Question: Just a few basic questions I have about how authentication works in the template given. When I create a new MVC5 project in visual studio 2013 I see that there are several different types of them one of them being MVC which includes individual user accounts. I create it and visual studio creates all of the scaffolding for the project. I can login and register etc. My questions are the following:
How does the code know which tables to use: for example the tables that were automatically created are:
But in the model account view model:
I see that none of the classes use any of the tables names:
'''
namespace HelloLogin.Models
{
public class ExternalLoginConfirmationViewModel
{
[Required]
[Display(Name = "User name")]
public string UserName { get; set; }
}
public class ManageUserViewModel
{
[Required]
[DataType(DataType.Password)]
[Display(Name = "Current password")]
public string OldPassword { get; set; }
[Required]
[StringLength(100, ErrorMessage = "The {0} must be at least {2} characters long.", MinimumLength = 6)]
[DataType(DataType.Password)]
[Display(Name = "New password")]
public string NewPassword { get; set; }
[DataType(DataType.Password)]
[Display(Name = "Confirm new password")]
[Compare("NewPassword", ErrorMessage = "The new password and confirmation password do not match.")]
public string ConfirmPassword { get; set; }
}
public class LoginViewModel
{
[Required]
[Display(Name = "User name")]
public string UserName { get; set; }
[Required]
[DataType(DataType.Password)]
[Display(Name = "Password")]
public string Password { get; set; }
[Display(Name = "Remember me?")]
public bool RememberMe { get; set; }
}
public class RegisterViewModel
{
[Required]
[Display(Name = "User name")]
public string UserName { get; set; }
[Required]
[StringLength(100, ErrorMessage = "The {0} must be at least {2} characters long.", MinimumLength = 6)]
[DataType(DataType.Password)]
[Display(Name = "Password")]
public string Password { get; set; }
[DataType(DataType.Password)]
[Display(Name = "Confirm password")]
[Compare("Password", ErrorMessage = "The password and confirmation password do not match.")]
public string ConfirmPassword { get; set; }
}
}
'''
I am not seeing the connection between the two and how one would get information from the database using this model
If anyone could please give me a simple example (or a link to a tutorial) of how I would connect the two. Lets say I have an database called: helloLogin with no tables, how would I create the model, controller, and the tables for this? I just don't see the connection between the model and the database and how the tables are structures (or how it knows what name to use when it wants to get data from the table).
Thanks
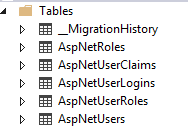
Answer: The connection is in two parts. The first is 'IdentityDbContext<TUser>', which the context that was scaffolded for you inherits from. It has the following properties:
'''
public virtual IDbSet<IdentityRole> Roles { get; set; }
public virtual IDbSet<TUser> Users { get; set; }
'''
This instructs Entity Framework to create tables for 'IdentityRole' and 'TUser', which is a generic you fill in when you define your subclass of 'IdentityDbContext<>'. The default is 'ApplicationUser'. What isn't quite so obvious is that any classes related to these two come along for the ride and get their own tables as well, so we need to look at 'ApplicationUser'. However, 'ApplicationUser' is just what you add to it. It's user, in the sense that it's whatever you make it. The real meat comes from the fact that it inherits from 'IdentityUser', which is part two of the connection. 'IdentityUser' has the following navigation properties (relationships to other classes):
'''
public virtual ICollection<IdentityUserClaim> Claims { get; }
public virtual ICollection<IdentityUserLogin> Logins { get; }
public virtual ICollection<IdentityUserRole> Roles { get; }
'''
So between the two, you get tables for 'IdentityUser', 'IdentityRole', 'IdentityUserClaim', 'IdentityUserLogin', and 'IdentityUserRole'. There's your five tables. But, you are probably asking, those aren't the table names. Why is that? Well, that's Microsoft, just customizing the generated table names for no good reason. Well, the reason is most likely because older versions of ASP.NET authentication schemes had table names in that style, so they just continued on that way. I suppose it's debatable whether that's a "good" reason or not.